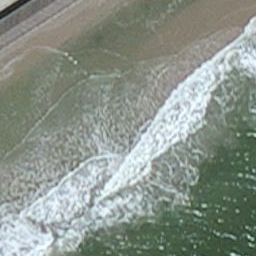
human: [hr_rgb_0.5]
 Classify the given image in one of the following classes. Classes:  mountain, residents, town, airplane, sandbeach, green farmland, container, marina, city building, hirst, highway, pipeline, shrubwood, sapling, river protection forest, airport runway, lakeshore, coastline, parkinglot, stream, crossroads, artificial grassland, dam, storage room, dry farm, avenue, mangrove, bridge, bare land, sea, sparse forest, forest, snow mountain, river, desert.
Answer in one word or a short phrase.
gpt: coastline